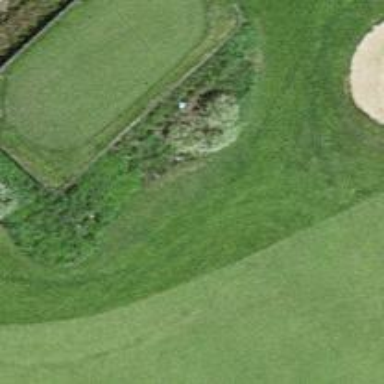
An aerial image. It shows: Golf tee on grassy land.